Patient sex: M
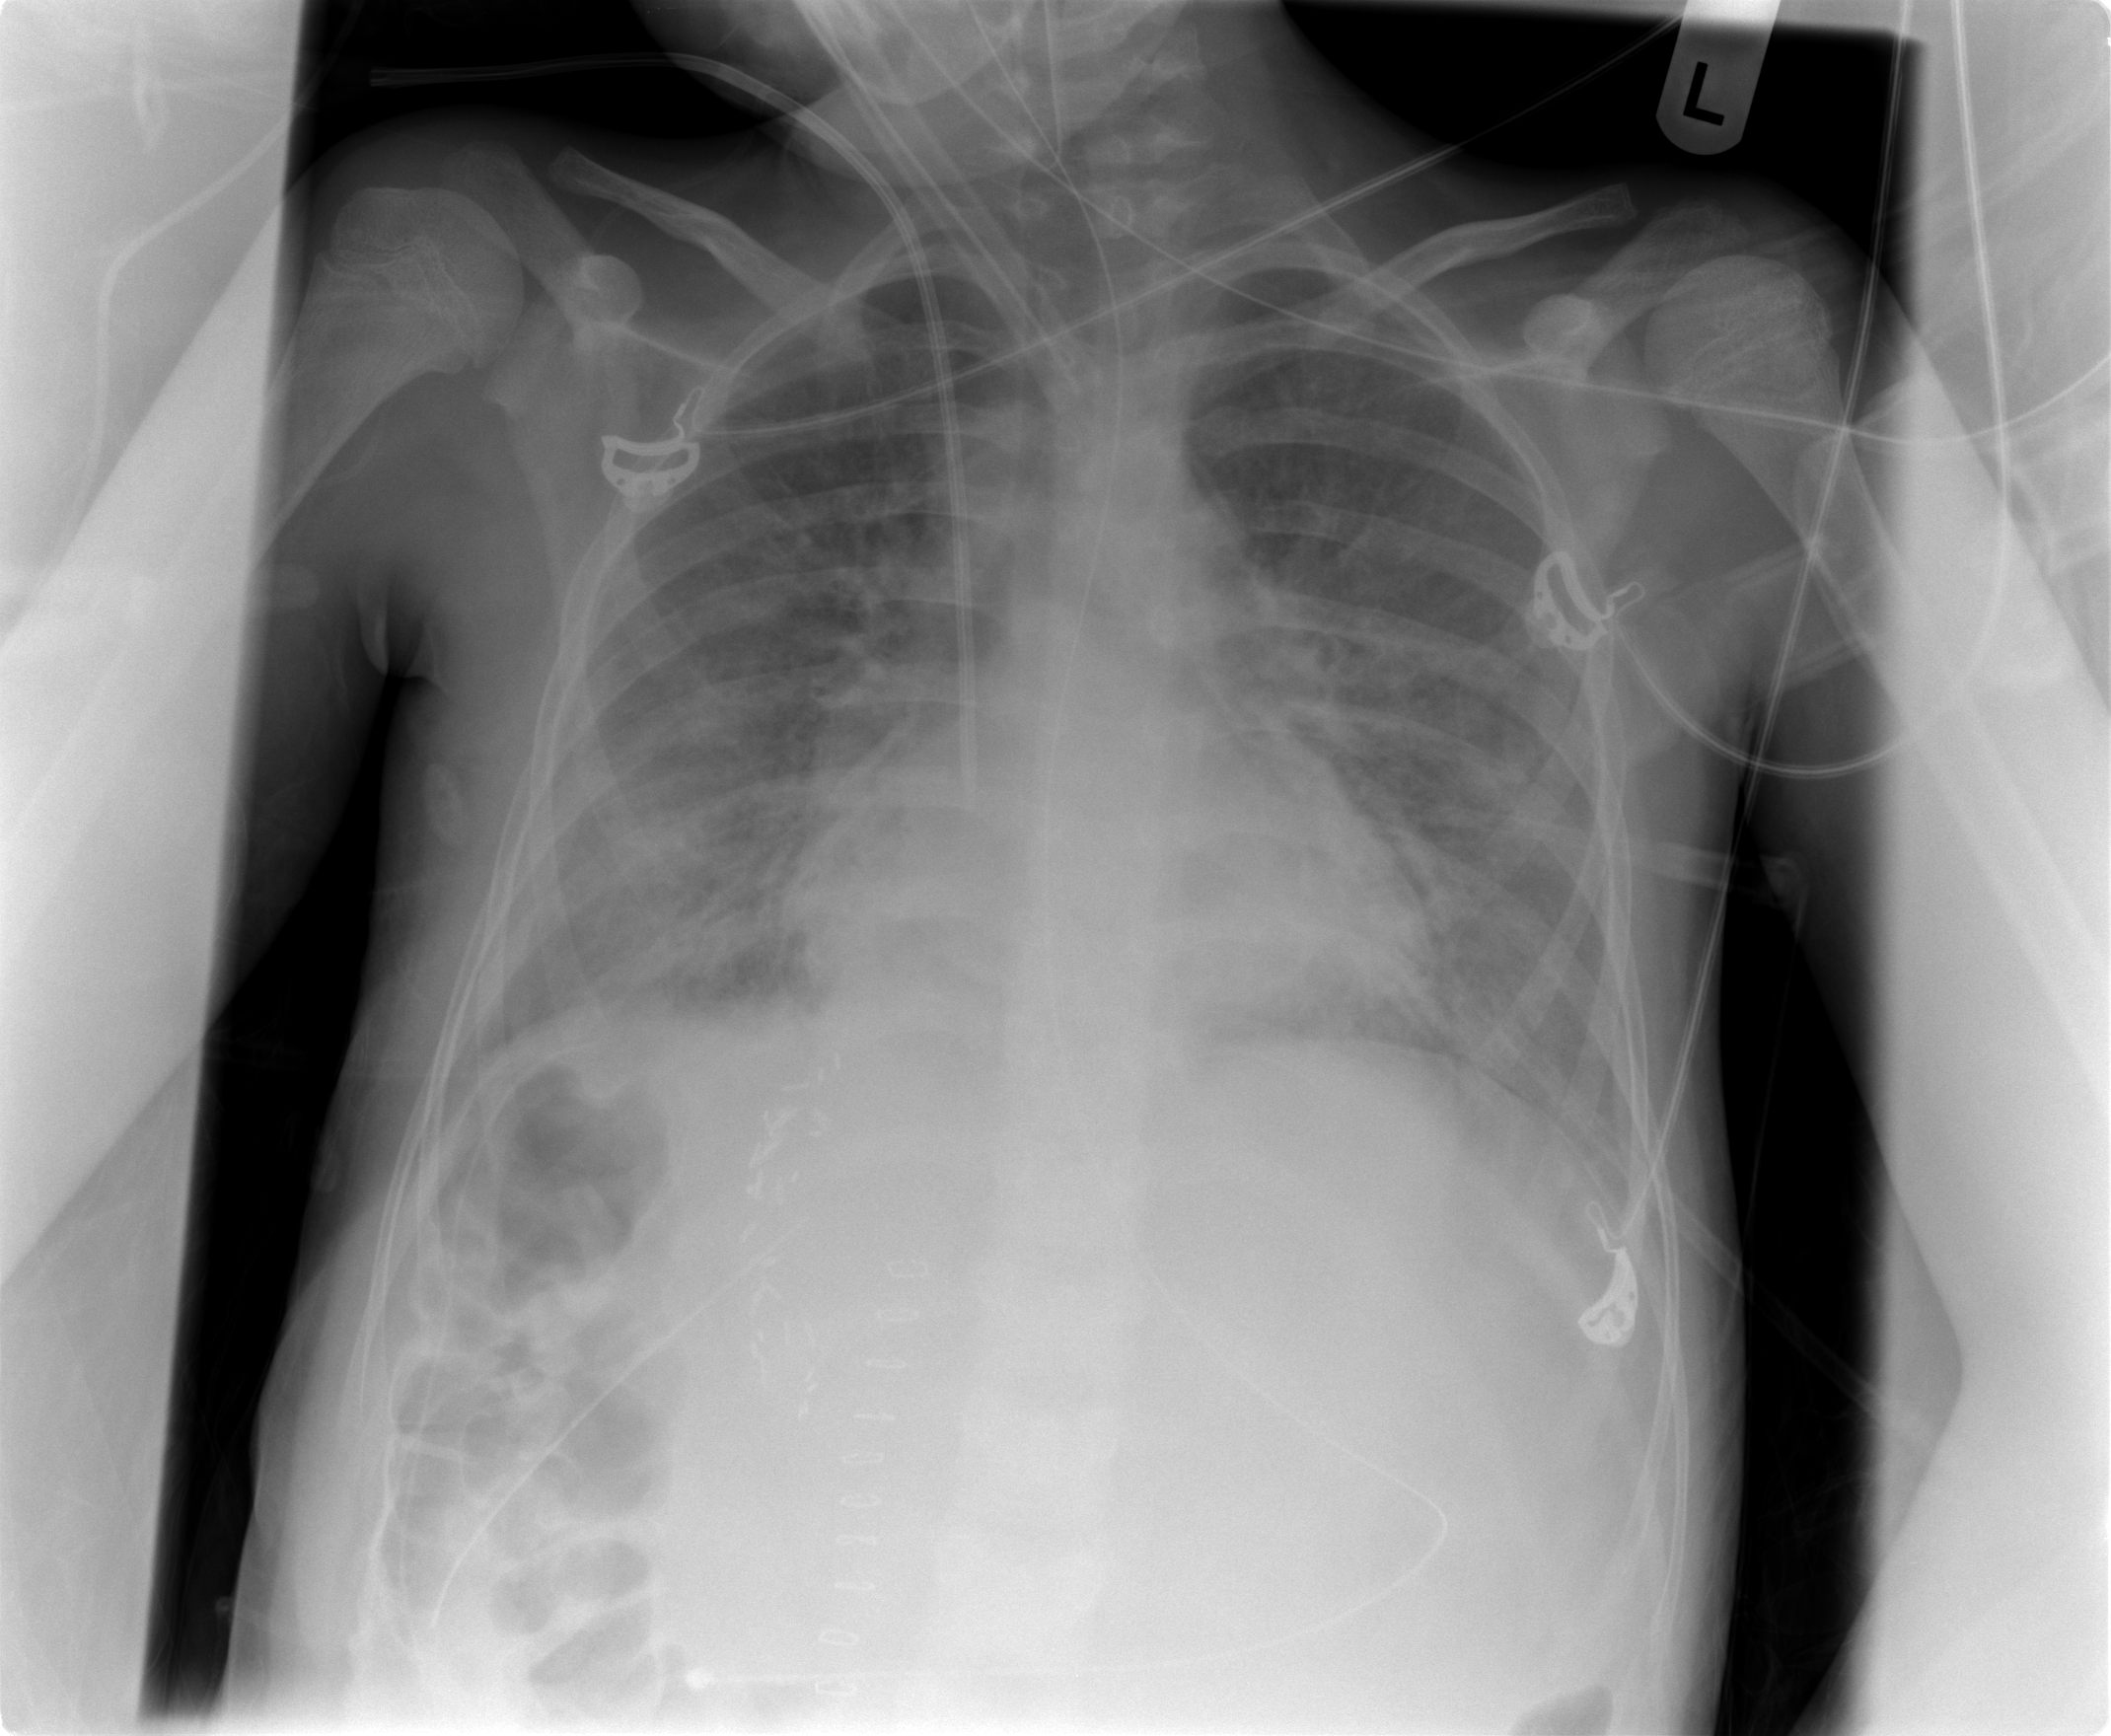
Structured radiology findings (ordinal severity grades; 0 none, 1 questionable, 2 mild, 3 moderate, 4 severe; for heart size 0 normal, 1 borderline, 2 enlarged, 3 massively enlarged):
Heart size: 0
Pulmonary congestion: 3
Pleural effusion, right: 2
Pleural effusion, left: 2
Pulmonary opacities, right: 3
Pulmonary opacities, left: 3
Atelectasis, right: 3
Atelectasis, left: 3